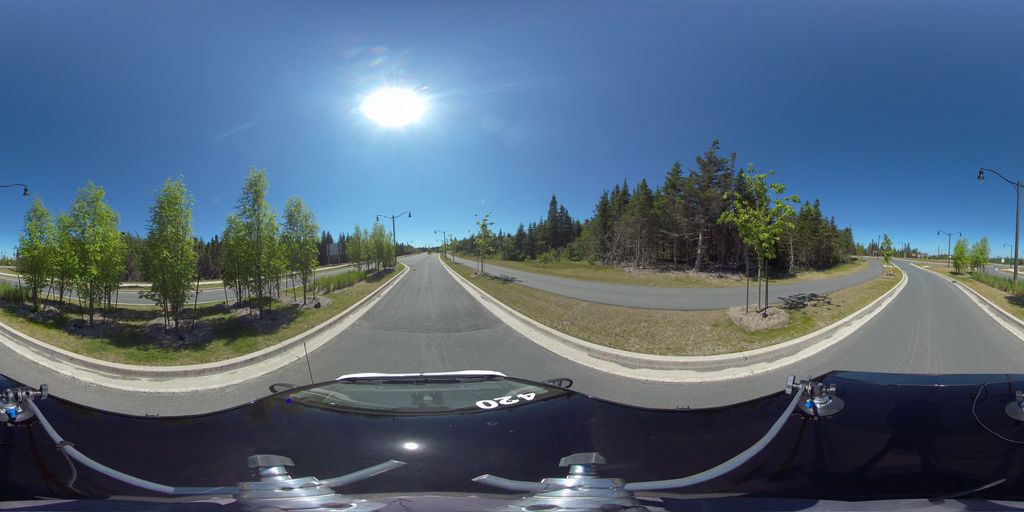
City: st_johns